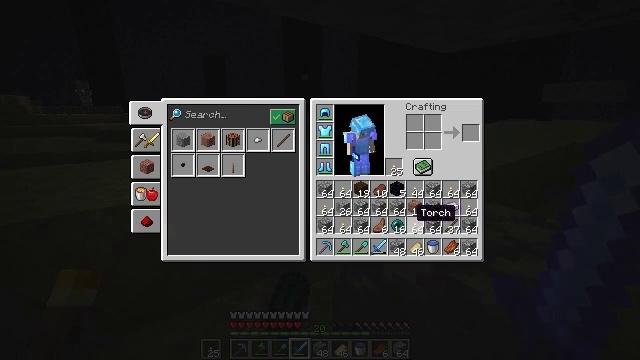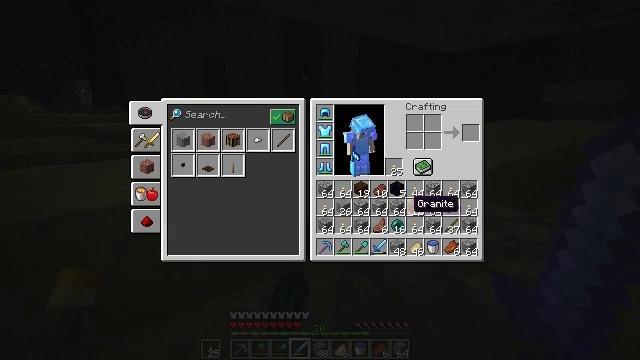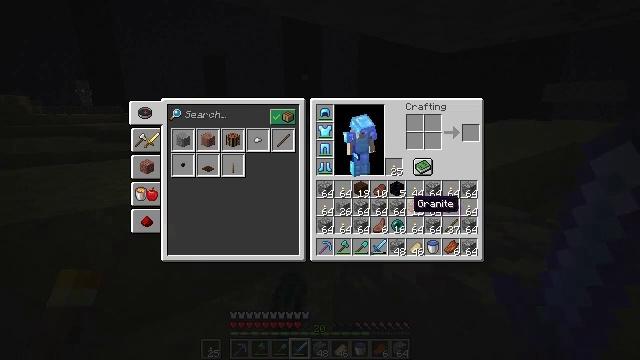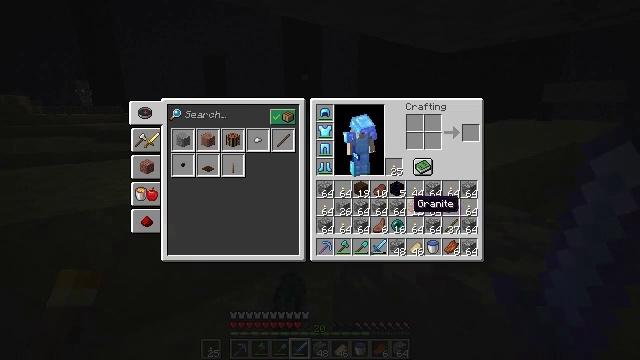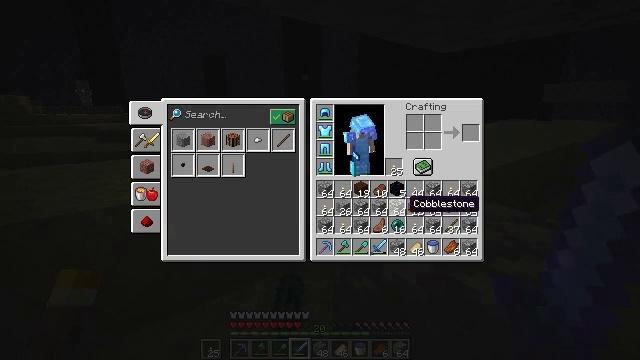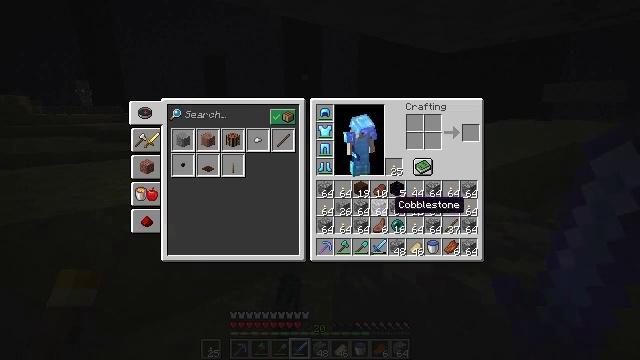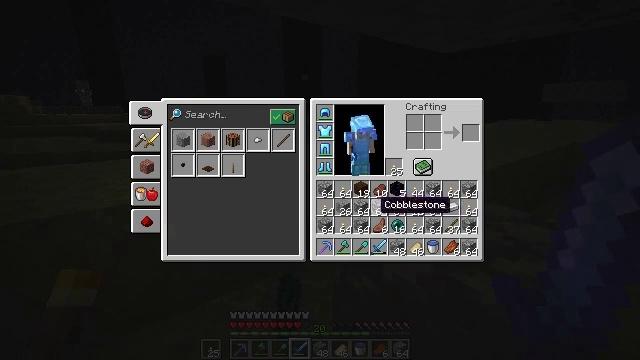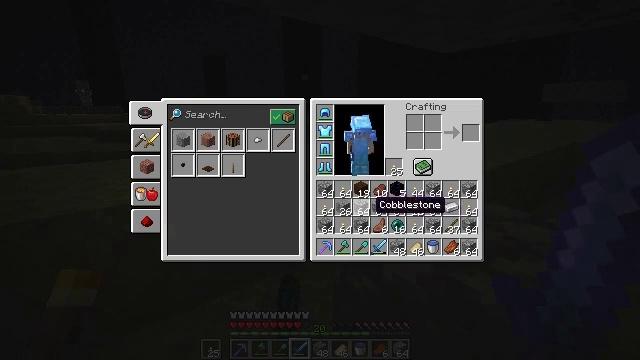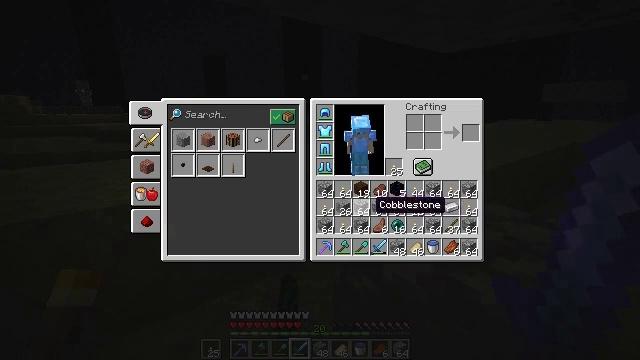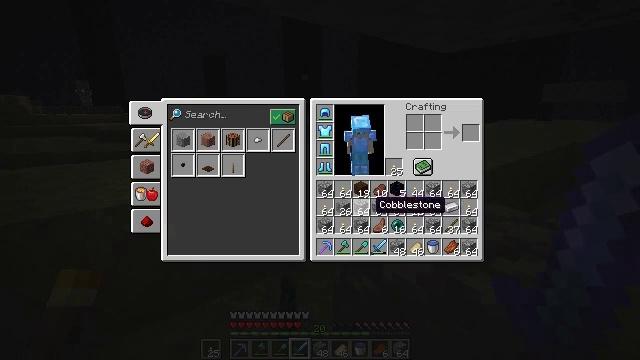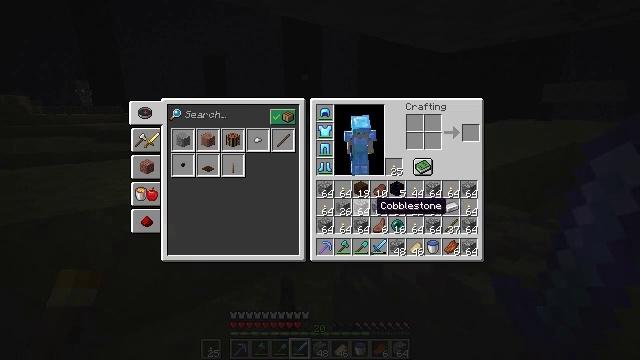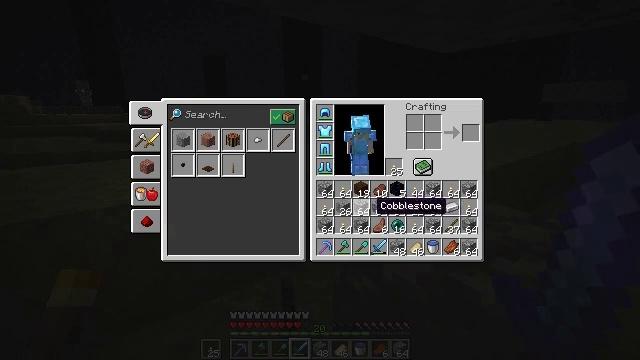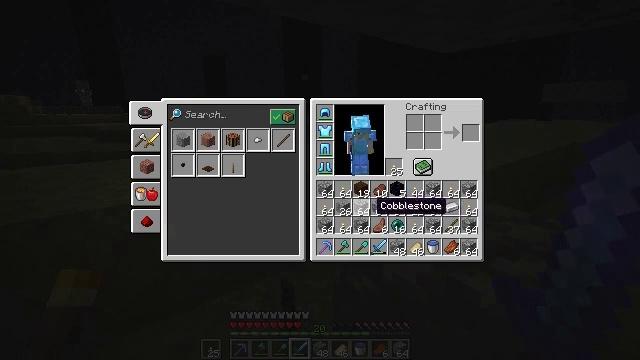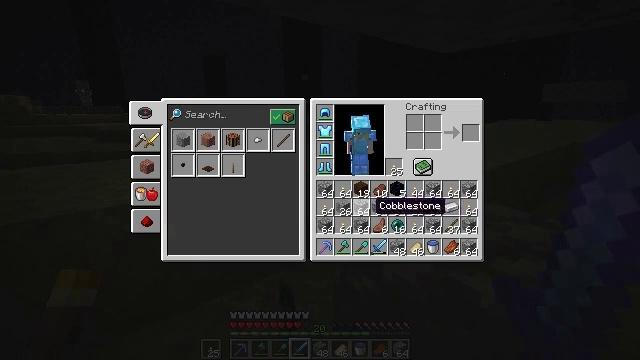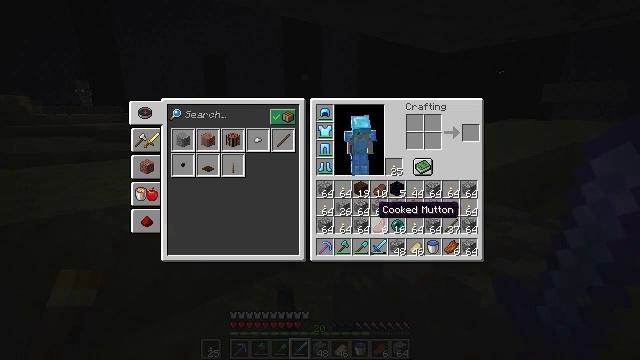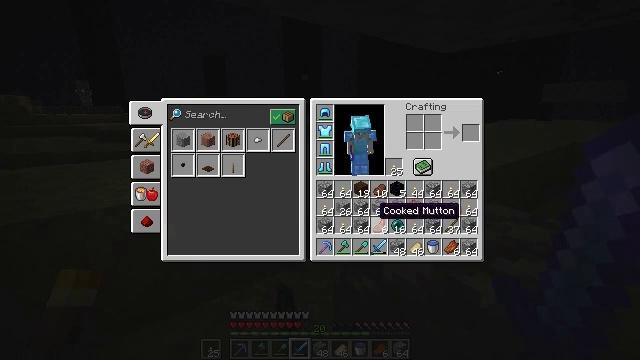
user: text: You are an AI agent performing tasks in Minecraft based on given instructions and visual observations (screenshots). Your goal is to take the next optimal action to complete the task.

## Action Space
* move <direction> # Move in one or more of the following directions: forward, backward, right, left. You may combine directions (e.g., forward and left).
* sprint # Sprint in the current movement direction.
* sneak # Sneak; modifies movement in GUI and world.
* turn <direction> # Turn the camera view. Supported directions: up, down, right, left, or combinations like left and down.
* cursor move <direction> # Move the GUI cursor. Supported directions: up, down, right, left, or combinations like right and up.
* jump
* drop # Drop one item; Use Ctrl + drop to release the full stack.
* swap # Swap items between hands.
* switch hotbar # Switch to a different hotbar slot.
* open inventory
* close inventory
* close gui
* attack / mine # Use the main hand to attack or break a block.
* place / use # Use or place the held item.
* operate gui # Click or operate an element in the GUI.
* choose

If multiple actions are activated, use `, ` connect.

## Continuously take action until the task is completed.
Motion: motion action
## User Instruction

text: Drop dark oak planks.
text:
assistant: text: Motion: cursor move up
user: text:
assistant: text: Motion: no_op
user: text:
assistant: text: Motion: no_op
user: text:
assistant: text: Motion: no_op
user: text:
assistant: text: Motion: cursor move left
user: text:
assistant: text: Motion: cursor move left
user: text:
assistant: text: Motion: no_op
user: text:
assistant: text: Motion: no_op
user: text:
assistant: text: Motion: no_op
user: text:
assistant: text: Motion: no_op
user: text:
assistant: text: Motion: no_op
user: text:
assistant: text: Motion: no_op
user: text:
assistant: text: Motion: no_op
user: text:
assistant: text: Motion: no_op
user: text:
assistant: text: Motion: no_op
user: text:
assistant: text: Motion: no_op
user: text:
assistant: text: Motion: no_op
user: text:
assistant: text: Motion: no_op
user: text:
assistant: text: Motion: no_op
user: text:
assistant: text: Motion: cursor move left
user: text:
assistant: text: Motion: no_op
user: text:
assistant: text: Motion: no_op
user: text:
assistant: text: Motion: no_op
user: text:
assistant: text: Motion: no_op
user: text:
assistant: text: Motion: no_op
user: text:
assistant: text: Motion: no_op
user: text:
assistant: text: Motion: no_op
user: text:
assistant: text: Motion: no_op
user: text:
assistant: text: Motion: cursor move up
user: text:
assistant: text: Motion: cursor move left and up